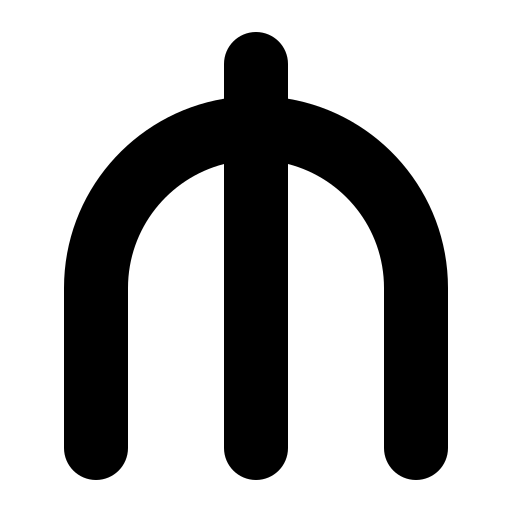
Tags: icon, FontAwesome, fa-icon, solid, manat, sign